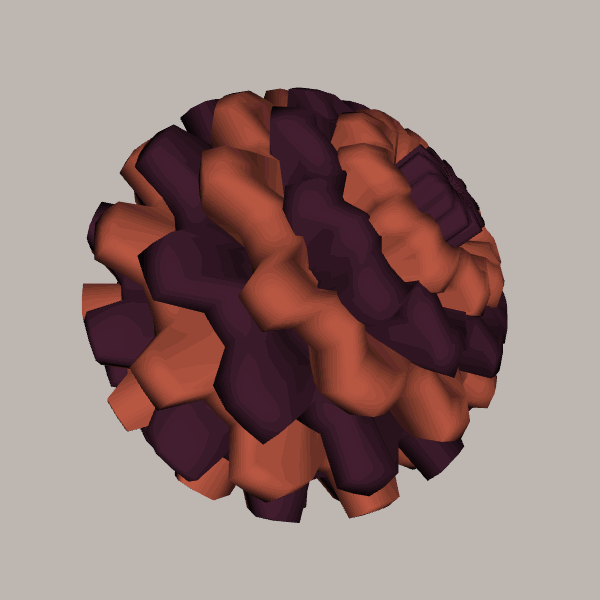
Background: light